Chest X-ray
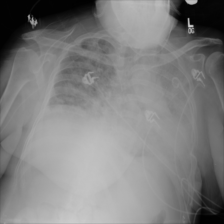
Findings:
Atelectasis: negative
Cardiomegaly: negative
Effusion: negative
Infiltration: positive
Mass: negative
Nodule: negative
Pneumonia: negative
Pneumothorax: negative
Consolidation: positive
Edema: negative
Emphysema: negative
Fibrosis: negative
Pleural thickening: negative
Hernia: negative